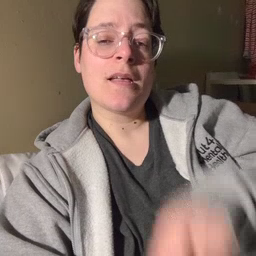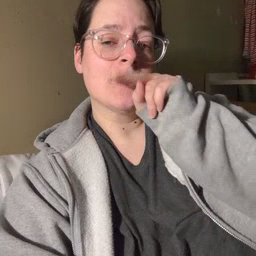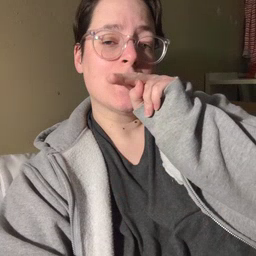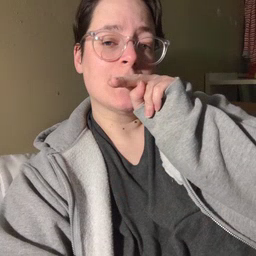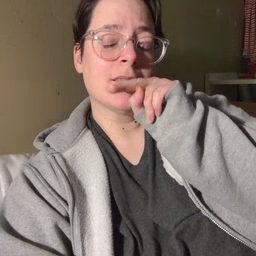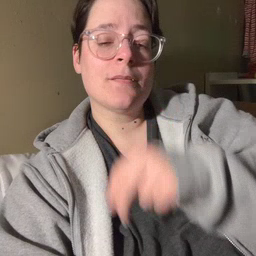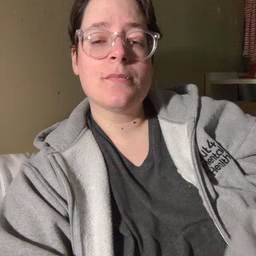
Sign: tongue